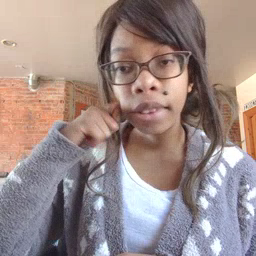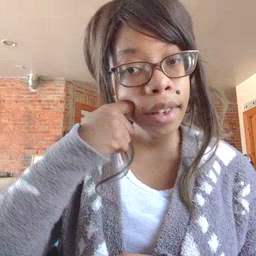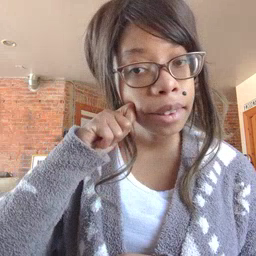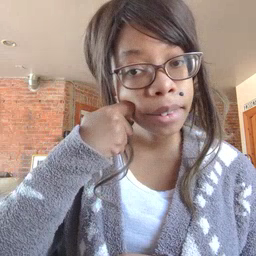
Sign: apple